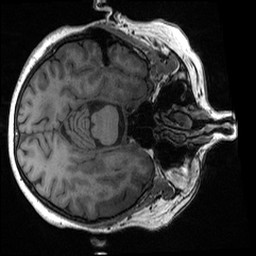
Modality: T1w
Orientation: axial
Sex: female
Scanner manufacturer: ge
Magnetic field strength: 3 T
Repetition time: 0.0064 s
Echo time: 0.00281 s